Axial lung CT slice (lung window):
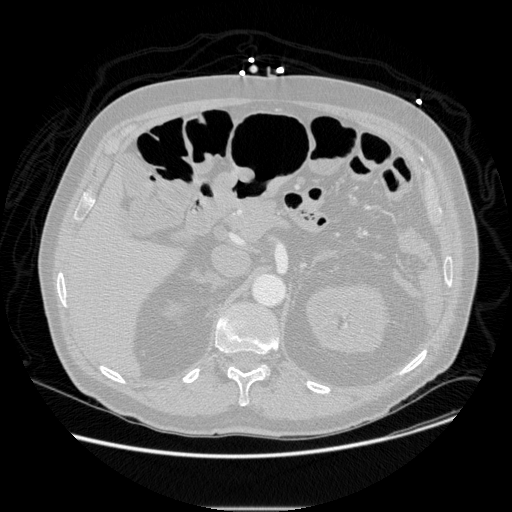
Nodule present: no